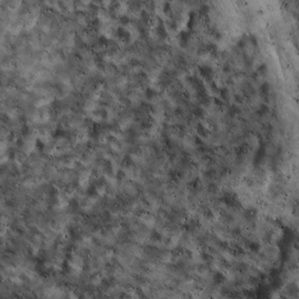
Label: non_frost